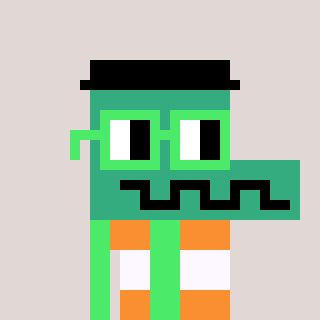
a pixel art character with square light green glasses, a crocodile-shaped head and a teal-colored body on a warm background